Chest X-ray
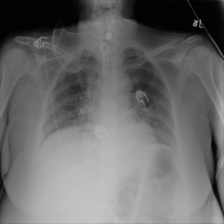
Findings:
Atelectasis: positive
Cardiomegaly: negative
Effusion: negative
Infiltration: negative
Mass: negative
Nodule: negative
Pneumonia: negative
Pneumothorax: negative
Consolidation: negative
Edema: negative
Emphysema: negative
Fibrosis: negative
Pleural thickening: negative
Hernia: negative